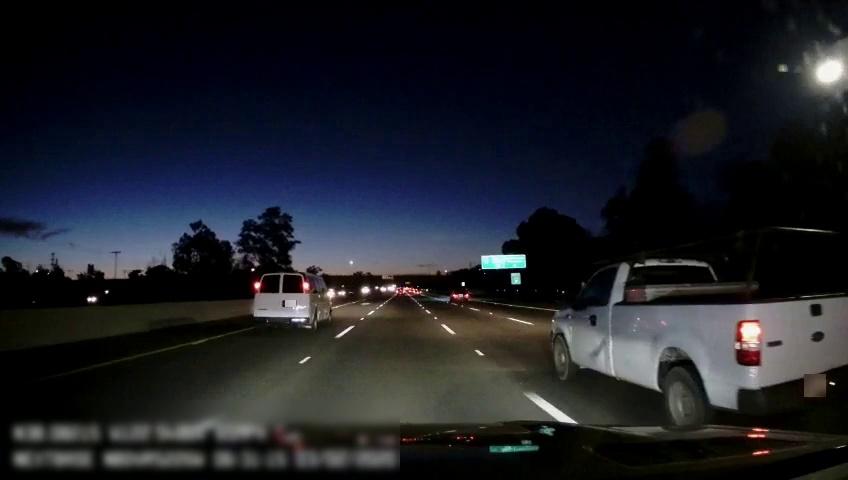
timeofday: Night
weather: Other
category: Drivable Space
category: Vehicles | Truck
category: Vehicles | Car
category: Vehicles | Van
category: Vehicles | Car
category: Lanes | Alternate Lane
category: Lanes | Alternate Lane
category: Lanes | Alternate Lane
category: Lanes | Alternate Lane
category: Lanes | Alternate Lane
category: Traffic | Signs
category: Traffic | Signs
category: Traffic | Signs